Interaction volume radius: 5 \u00c5
Interaction volume height: 30 \u00c5
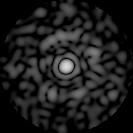
Disorder parameter: 0.8512